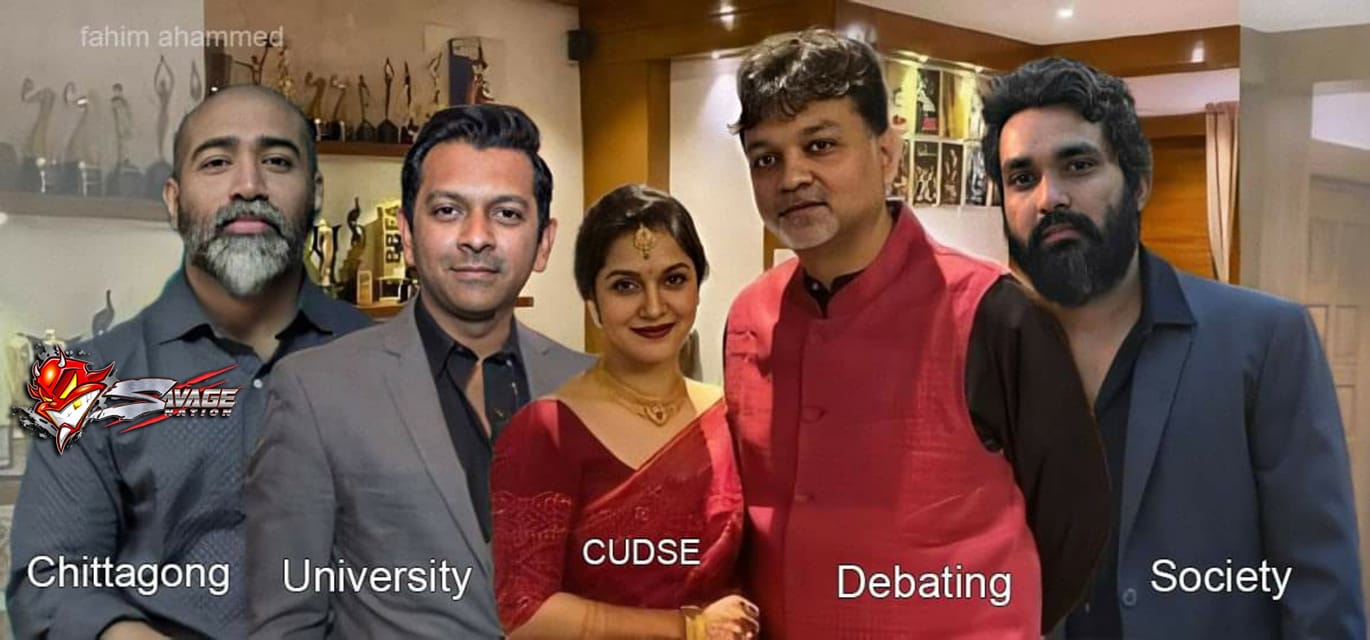
Caption: Chittagong University CUDSE Debating Society
Label: hate